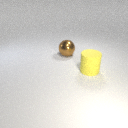
large brown metal sphere behind large yellow rubber cylinder